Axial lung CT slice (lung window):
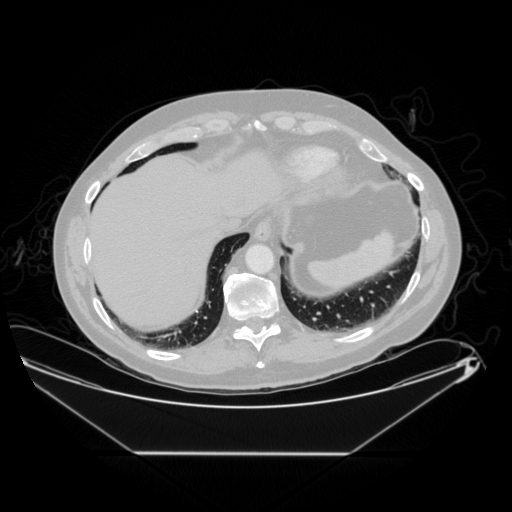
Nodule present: no